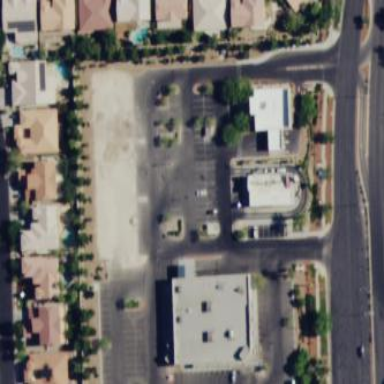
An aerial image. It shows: Retail area.